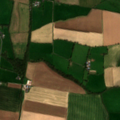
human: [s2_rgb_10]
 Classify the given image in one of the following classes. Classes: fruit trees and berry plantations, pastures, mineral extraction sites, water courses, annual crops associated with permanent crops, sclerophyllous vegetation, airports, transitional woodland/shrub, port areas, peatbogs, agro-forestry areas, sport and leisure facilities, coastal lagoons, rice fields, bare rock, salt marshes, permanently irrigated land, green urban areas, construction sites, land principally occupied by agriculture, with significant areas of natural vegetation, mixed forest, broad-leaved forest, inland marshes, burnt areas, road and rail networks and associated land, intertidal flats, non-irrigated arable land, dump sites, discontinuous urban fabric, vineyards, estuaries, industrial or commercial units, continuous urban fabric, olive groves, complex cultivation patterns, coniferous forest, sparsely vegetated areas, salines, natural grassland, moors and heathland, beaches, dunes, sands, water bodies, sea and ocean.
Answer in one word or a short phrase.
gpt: non-irrigated arable land, pastures